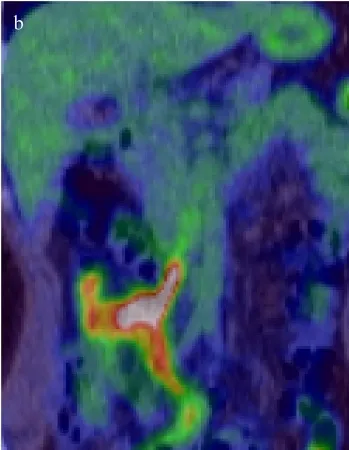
Images of the tumor thrombosis. (b) On PET-CT, abnormal FDG uptake extended from the ileocolic vein (ICV) to the SMV (SUV-max: 9.4).
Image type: radiology (mri)